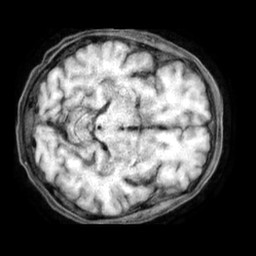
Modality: T1w
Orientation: axial
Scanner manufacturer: philips
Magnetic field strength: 1.5 T
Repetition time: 0.6 s
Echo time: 0.02898 s